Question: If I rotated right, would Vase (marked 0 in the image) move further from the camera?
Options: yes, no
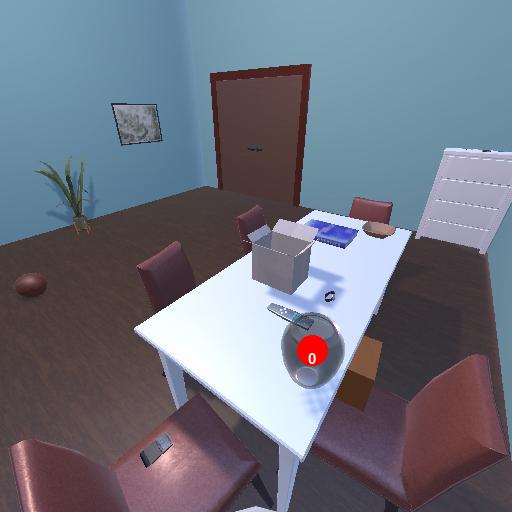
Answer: yes